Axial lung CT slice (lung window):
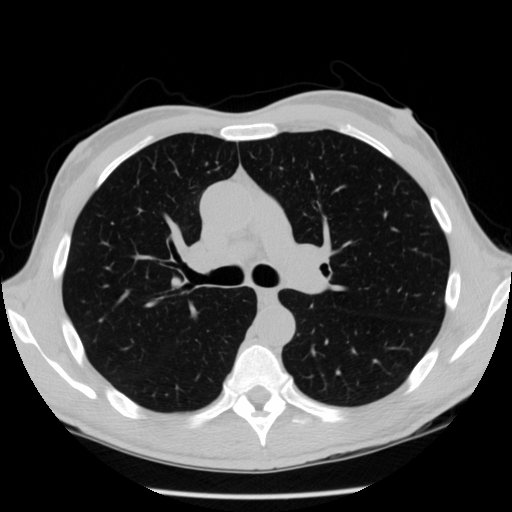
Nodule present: no